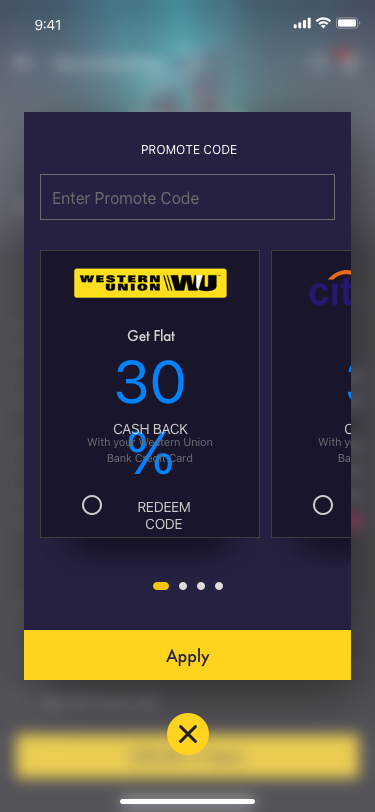
Text in this UI design:
Apply My Promote Code
Sun
19
( 23:00 - 01:07 )
SEAT: G7 + G8
X2 TICKETS
Anker Cinema New York
SHAPE OF WATER
Movie Booking
120 Mins
2D English
Romantic
Available
Couple
Your Choose
SCREEN
5
6
7
8
1
2
3
4
9
10
11
12
A
D
B
C
E
F
G
H
CHOOSE SEAT
$20,00- 2 Items
30%
Get Flat
Redeem Code
CASH BACK
With your Western Union Bank Credit Card
30%
Get Flat
Redeem Code
CASH BACK
With your Western Union Bank Credit Card
Enter Promote Code
PROMOTE CODE
Apply
9:41